Question: I've just installed RASPBIAN 3.18 and next packages:
'''
wget http://mirrordirector.raspbian.org/raspbian/pool/main/b/bluez/bluez_4.99- 2_armhf.deb
wget http://mirrordirector.raspbian.org/raspbian/pool/main/libc/libcap- ng/libcap-ng0_0.6.6-2_armhf.deb
wget http://mirrordirector.raspbian.org/raspbian/pool/main/r/radvd/radvd_1.8.5- 1_armhf.deb
wget -O kernel.zip http://www.nordicsemi.com/eng/nordic/download_resource/41602/5/28710770
unzip kernel.zip
sudo dpkg -i radvd_1.8.5-1_armhf.deb
sudo dpkg -i libcap-ng0_0.6.6-2_armhf.deb
sudo dpkg -i bluez_4.99-2_armhf.deb
sudo dpkg -i linux-image-3.17.4-release+_1_armhf.deb
sudo dpkg -i linux-headers-3.17.4-release+_1_armhf.deb
sudo nano /boot/config.txt
'''
Add the following line:
'''
kernel=vmlinuz-3.17.4-release+ to config.txt
'''
save and exit
'''
sudo reboot
'''
and when I restart I got an screen more or less as the print screen attached. Any idea ?
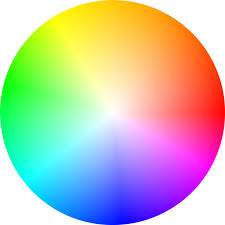
Answer: One thing is sure: The rainbow screen means the GPU firmware is loaded, but there is a problem with the kernel image. Which one? Impossible to say from here. Perhaps not found or corrupt. Might be that the kernel you got from www.nordicsemi.com is broken. Might be you have a typo somewhere. But it can also be a faulty SD-card. Or a wrong power supply. According to Google:
In some cases (Stuck on the Rainbow Screen), freezing at this point has been fixed by adding "boot_delay=1" to the config.txt file.
If nothing helps, you probably have to go back to the default Raspian kernel. If you need a more recent kernel than in the default Raspian, you can switch to Raspian testing. The testing kernel should be a bit more recent... and definitely works for me.
This might also help you (<URL>
Error ACT LED patterns
While booting the ACT LED should blink in an irregular pattern, indicating it is reading from the card. If it starts blinking in a regular (Morse code like) pattern then it is signaling an error.
When it blinks just once: possibly you have a Rpi from Micron. Take a good look at the processor if it says M with an orbit around it, then using the latest software ( after Sept 2013 ) will solve your problem. Also make sure you have a 4Gb SD card: a 2Gb doesn't work in this particular case.
Other patterns that might appear during a failed boot mean:
'''
3 flashes: start.elf not found
4 flashes: start.elf not launch-able (corrupt)
7 flashes: kernel.img not found
8 flashes: SDRAM not recognized. You need newer bootcode.bin/start.elf firmware, or your SDRAM is damaged
'''
Firmware before 20th October 2012 required loader.bin, and the meaning of the flashes was slightly different:
'''
3 flashes: loader.bin not found
4 flashes: loader.bin not launch-able (corrupt)
5 flashes: start.elf not found
6 flashes: start.elf not launch-able
7 flashes: kernel.img not found
'''